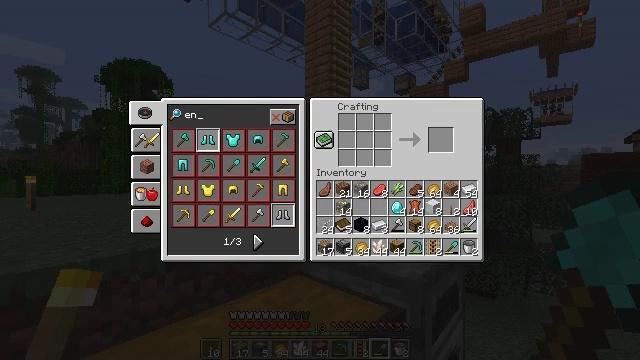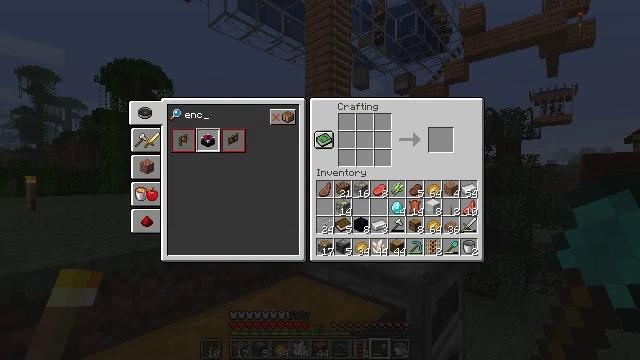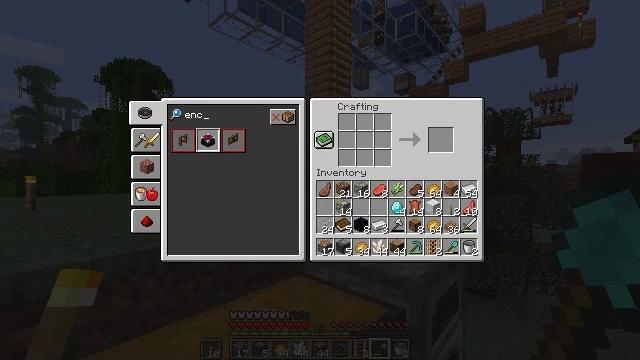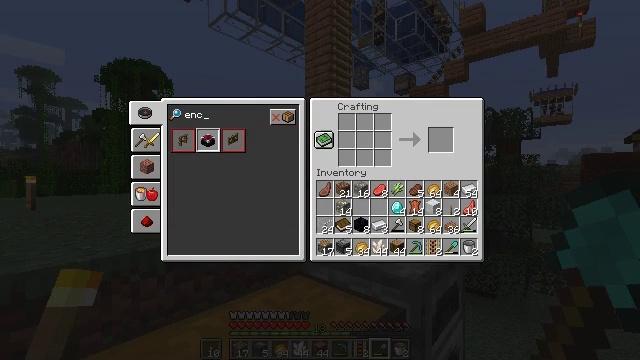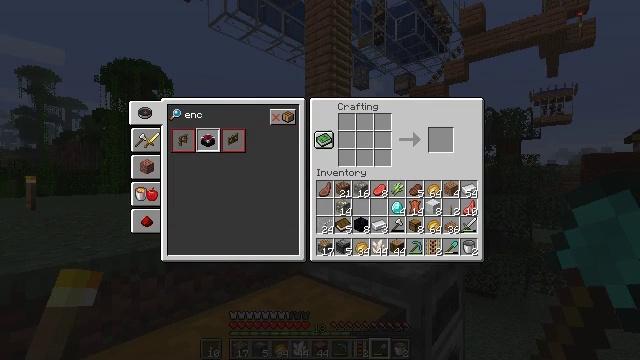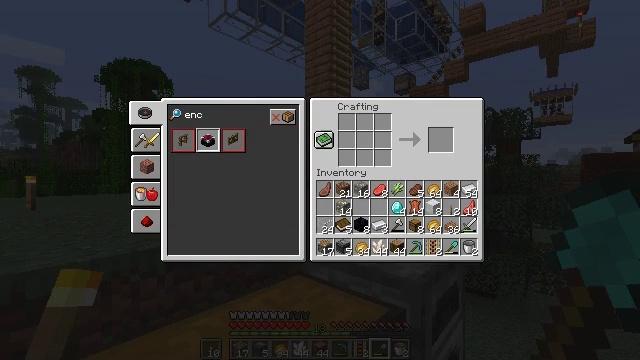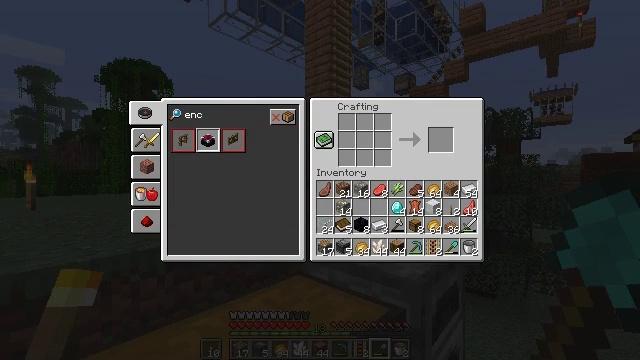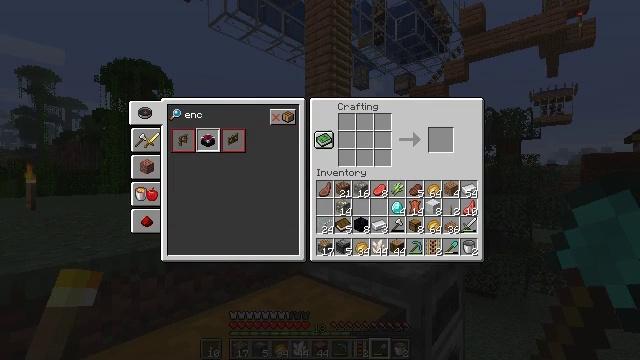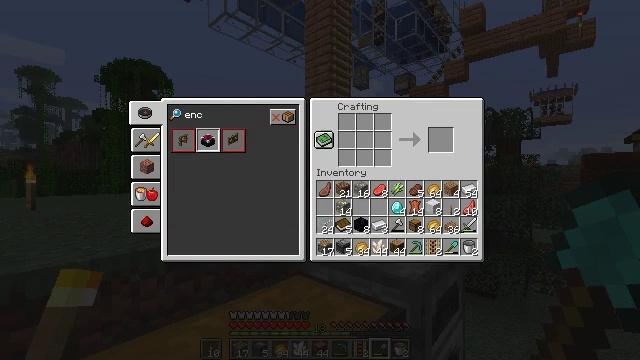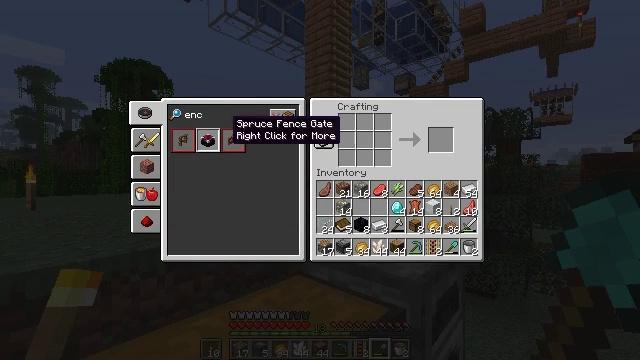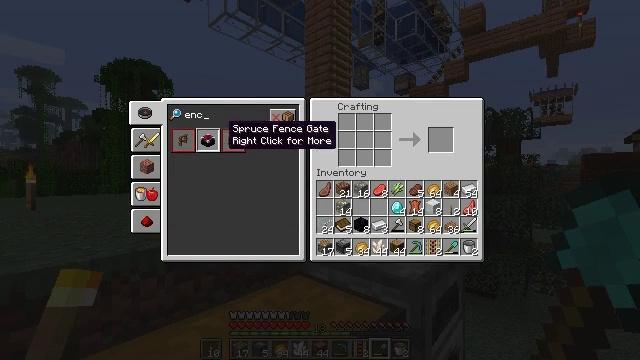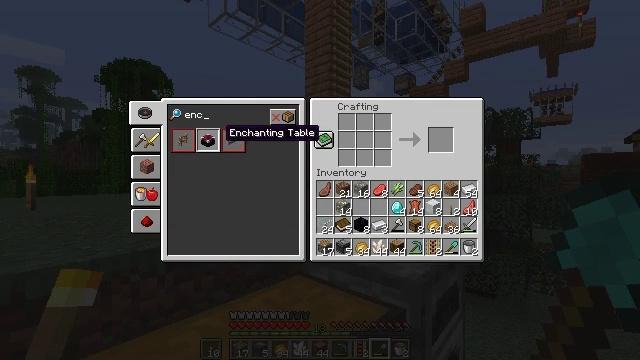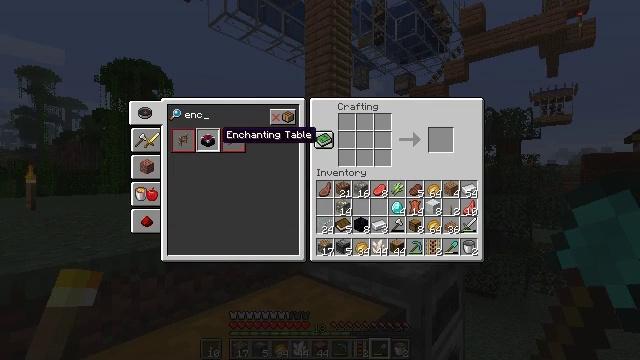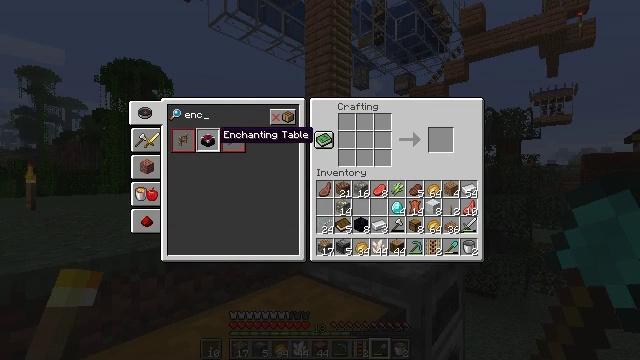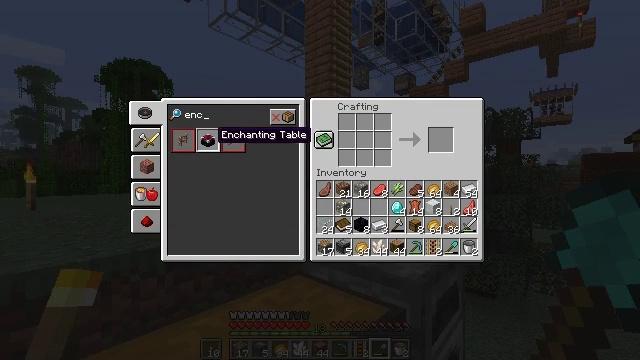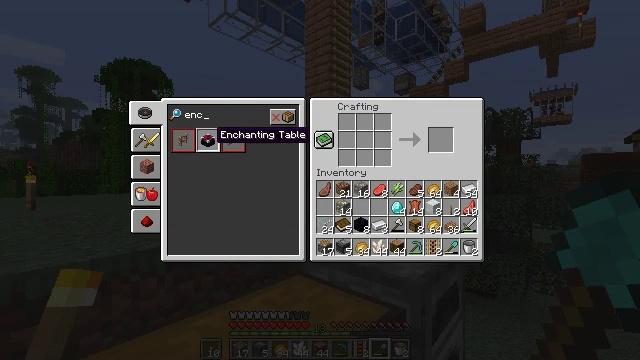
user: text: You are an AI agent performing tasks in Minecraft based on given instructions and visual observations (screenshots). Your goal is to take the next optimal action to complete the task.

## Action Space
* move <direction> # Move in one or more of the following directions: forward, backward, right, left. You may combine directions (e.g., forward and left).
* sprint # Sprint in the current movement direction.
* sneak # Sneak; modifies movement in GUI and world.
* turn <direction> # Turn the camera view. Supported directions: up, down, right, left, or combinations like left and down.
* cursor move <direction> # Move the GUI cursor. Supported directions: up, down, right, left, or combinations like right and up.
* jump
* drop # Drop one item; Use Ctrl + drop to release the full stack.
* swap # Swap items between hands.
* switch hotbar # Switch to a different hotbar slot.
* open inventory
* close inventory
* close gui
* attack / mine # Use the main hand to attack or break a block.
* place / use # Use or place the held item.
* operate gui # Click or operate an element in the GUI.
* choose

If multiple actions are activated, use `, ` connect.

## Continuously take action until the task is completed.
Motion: motion action
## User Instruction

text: Convert obsidian, diamonds, and a book into an enchanting table.
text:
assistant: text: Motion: no_op
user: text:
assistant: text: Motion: no_op
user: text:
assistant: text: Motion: no_op
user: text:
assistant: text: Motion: no_op
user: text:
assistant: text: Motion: no_op
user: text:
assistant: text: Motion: no_op
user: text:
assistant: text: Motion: no_op
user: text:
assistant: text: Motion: no_op
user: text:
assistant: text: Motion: no_op
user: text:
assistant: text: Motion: no_op
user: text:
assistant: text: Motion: no_op
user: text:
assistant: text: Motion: no_op
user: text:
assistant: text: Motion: no_op
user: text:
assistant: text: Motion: no_op
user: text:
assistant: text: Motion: no_op
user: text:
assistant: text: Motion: no_op
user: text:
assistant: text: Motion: no_op
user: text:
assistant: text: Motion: no_op
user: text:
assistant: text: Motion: no_op
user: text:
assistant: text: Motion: no_op
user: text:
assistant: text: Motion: no_op
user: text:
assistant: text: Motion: operate gui
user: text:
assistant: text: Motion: operate gui
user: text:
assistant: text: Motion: no_op
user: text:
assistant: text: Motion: no_op
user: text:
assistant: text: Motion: no_op
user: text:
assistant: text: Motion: no_op
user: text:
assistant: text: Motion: no_op
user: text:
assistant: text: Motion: no_op
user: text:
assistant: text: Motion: cursor move right and down